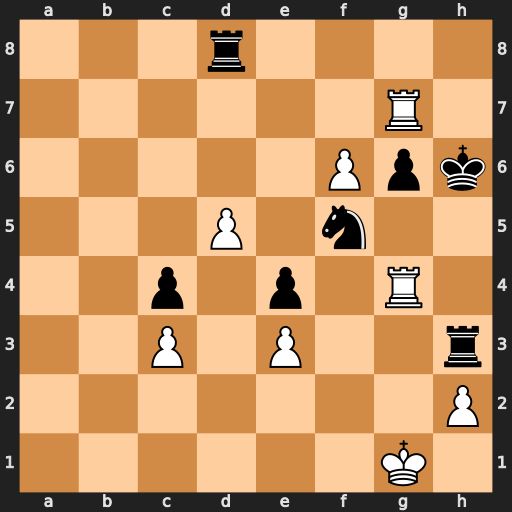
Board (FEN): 3r4/6R1/5Ppk/3P1n2/2p1p1R1/2P1P2r/7P/6K1
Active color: w
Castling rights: -
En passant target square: -
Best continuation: R4xg6+ Kh5 Rg5+